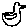
Label: bird